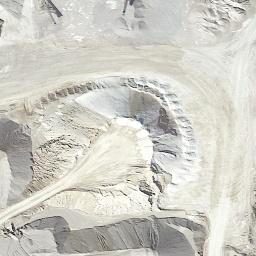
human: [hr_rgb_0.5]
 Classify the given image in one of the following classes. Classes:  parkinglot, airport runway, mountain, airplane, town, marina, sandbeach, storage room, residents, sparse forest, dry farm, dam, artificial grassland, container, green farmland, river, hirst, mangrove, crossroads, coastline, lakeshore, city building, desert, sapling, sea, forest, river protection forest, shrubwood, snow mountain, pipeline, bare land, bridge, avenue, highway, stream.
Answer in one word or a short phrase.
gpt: bare land